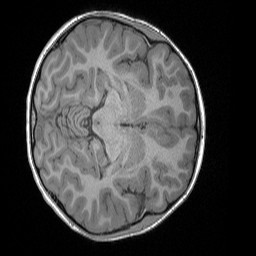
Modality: T1w
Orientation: axial
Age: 8
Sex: female
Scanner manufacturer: siemens
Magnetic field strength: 3 T
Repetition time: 1.65 s
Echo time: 0.00203 s